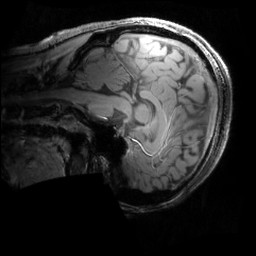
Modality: MP2RAGE
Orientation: sagittal
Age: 20
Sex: female
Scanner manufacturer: siemens
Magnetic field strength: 6.98 T
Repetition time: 6 s
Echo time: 0.00283 s